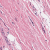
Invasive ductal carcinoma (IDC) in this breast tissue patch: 0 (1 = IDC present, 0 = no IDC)